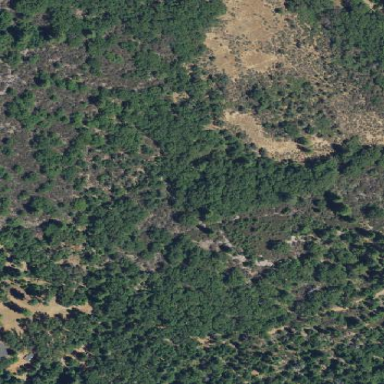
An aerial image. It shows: Mixed woodland with variety of leaf types and cycles.